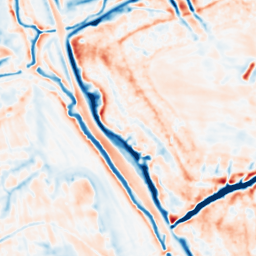
Category: multiscale
Decomposition family: dog
Decomposition parameters: sigma_low: 1
sigma_high: 5
Upsampling method: lanczos
Upsampling parameters: scale: 4
Upsampling scale: 4